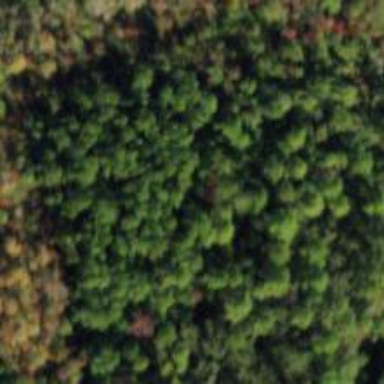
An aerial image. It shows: Woodland consisting mainly of needle-leaved trees.